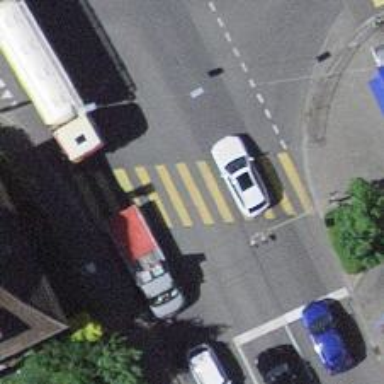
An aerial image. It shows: Marked footway crossing with visible markings.